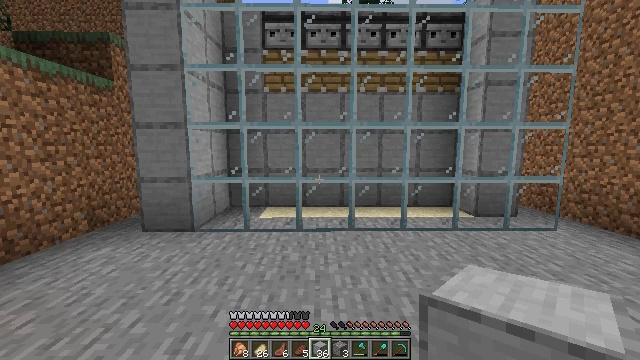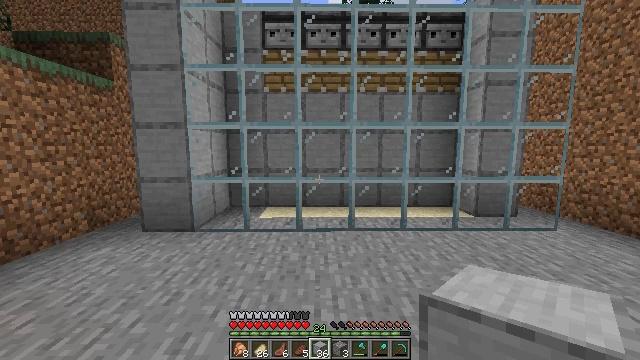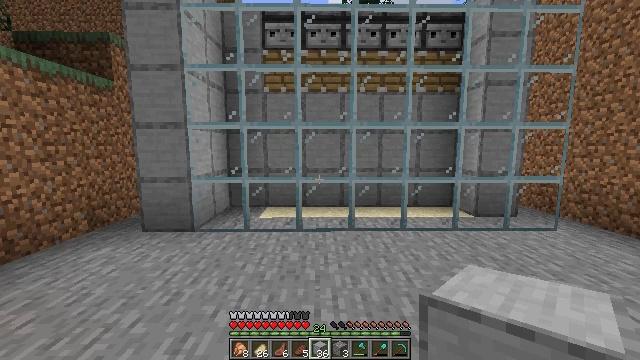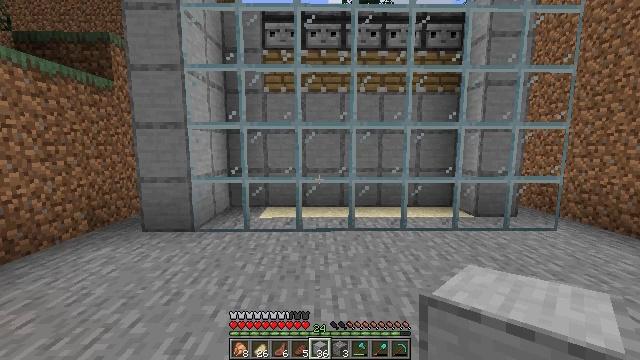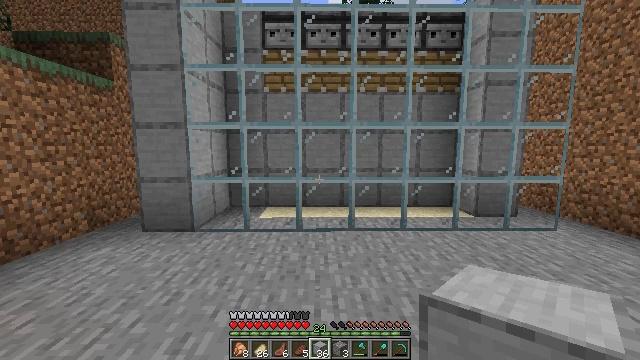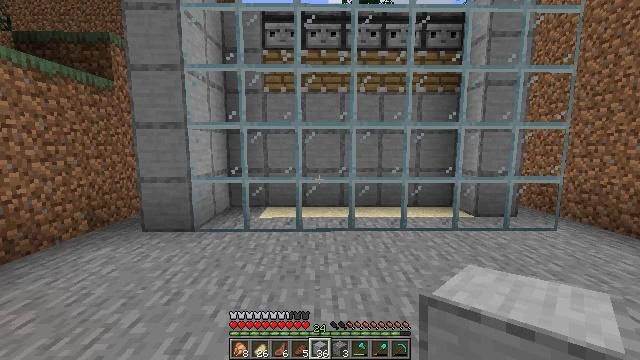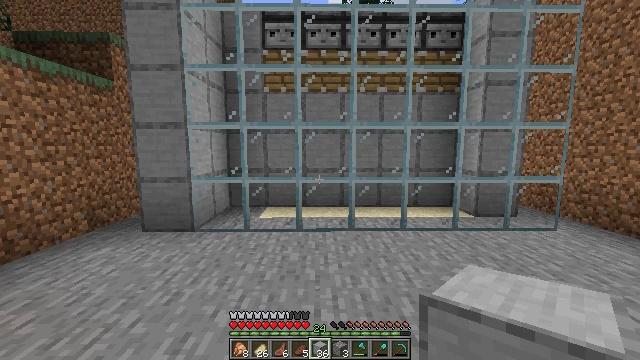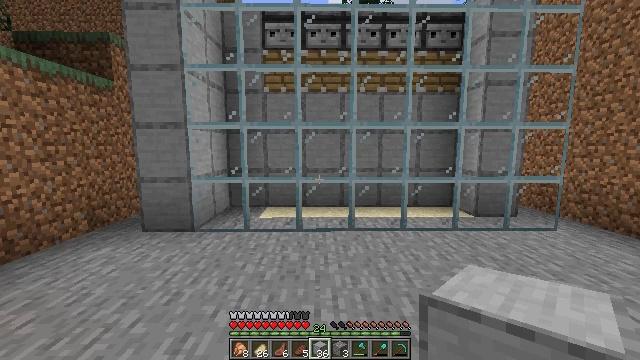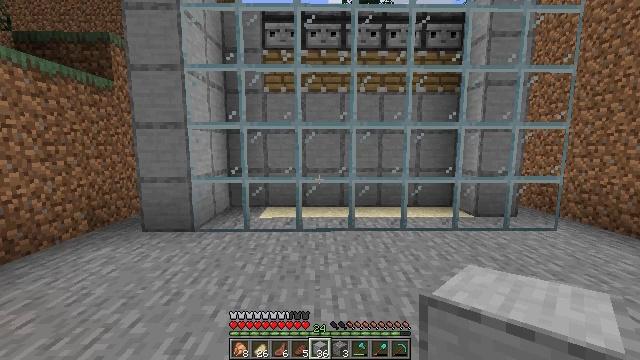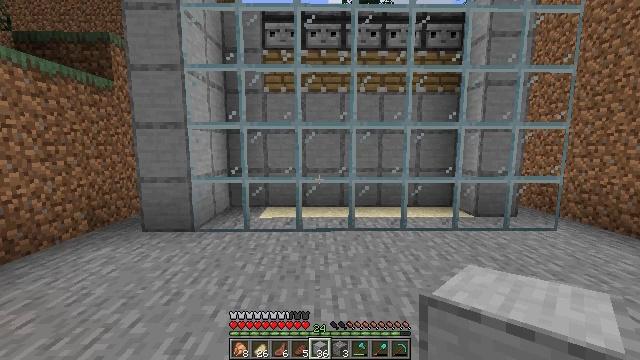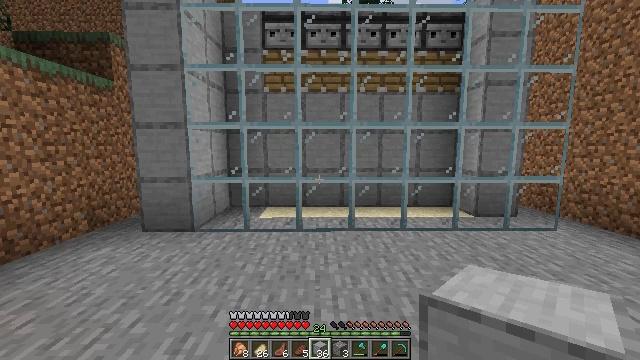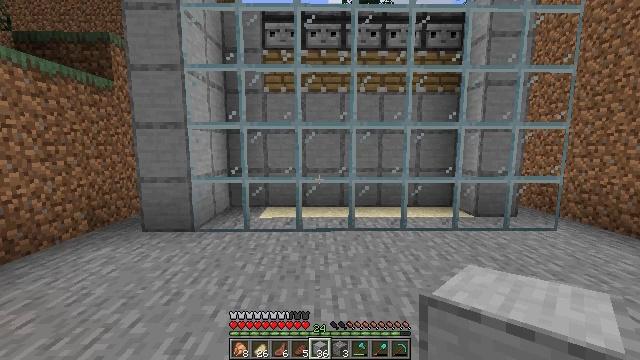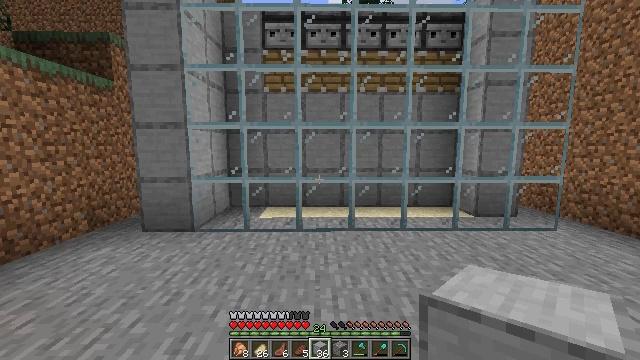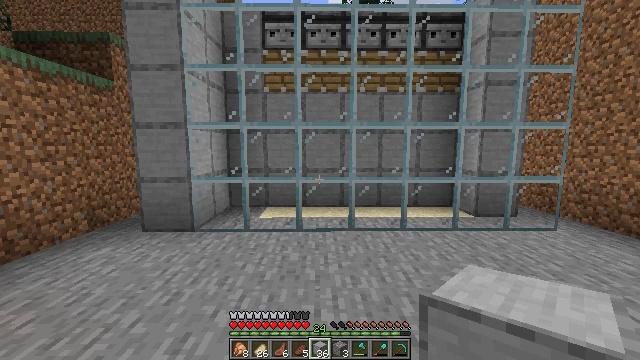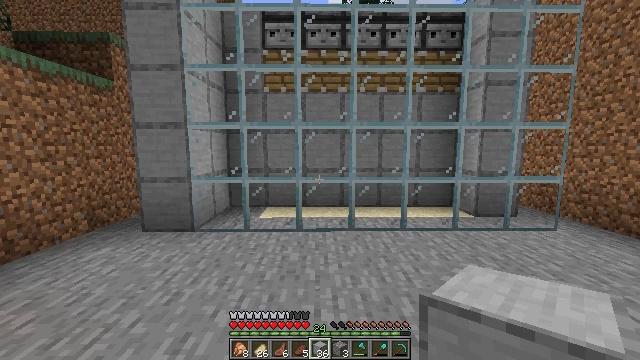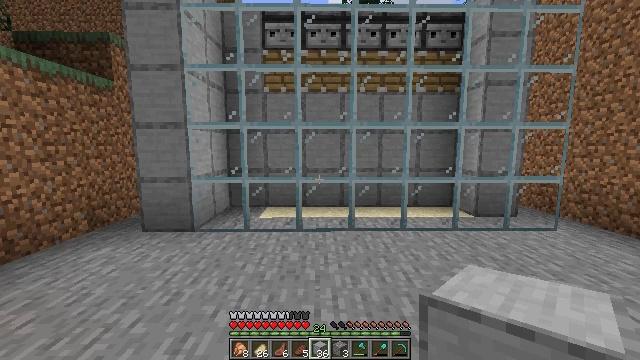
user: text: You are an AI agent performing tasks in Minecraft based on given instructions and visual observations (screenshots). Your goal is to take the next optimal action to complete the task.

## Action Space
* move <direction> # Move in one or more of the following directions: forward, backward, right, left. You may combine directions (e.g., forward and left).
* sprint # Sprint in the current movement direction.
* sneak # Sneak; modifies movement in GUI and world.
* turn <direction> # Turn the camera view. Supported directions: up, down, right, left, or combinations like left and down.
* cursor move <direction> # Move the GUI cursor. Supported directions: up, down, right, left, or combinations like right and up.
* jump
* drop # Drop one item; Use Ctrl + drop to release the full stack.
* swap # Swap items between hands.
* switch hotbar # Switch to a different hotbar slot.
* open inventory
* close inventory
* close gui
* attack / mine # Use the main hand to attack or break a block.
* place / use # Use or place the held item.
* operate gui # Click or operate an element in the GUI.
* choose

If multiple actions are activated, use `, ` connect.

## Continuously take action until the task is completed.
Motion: motion action
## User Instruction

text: Gather smooth stone from the ground.
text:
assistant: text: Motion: no_op
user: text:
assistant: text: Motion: no_op
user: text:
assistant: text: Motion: no_op
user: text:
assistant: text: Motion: no_op
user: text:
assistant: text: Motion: no_op
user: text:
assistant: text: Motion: no_op
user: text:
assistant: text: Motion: no_op
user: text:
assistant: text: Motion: no_op
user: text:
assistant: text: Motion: no_op
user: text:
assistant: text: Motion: no_op
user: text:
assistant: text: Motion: no_op
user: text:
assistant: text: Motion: no_op
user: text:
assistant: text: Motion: no_op
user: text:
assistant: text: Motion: no_op
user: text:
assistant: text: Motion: no_op
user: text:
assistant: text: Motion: no_op
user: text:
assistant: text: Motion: no_op
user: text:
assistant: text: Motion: no_op
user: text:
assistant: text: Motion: no_op
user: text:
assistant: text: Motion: no_op
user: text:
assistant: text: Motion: no_op
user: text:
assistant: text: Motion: no_op
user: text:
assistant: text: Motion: no_op
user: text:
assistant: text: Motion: no_op
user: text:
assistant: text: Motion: no_op
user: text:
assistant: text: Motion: no_op
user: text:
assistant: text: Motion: no_op
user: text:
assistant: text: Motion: no_op
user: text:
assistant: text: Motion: no_op
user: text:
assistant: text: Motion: no_op